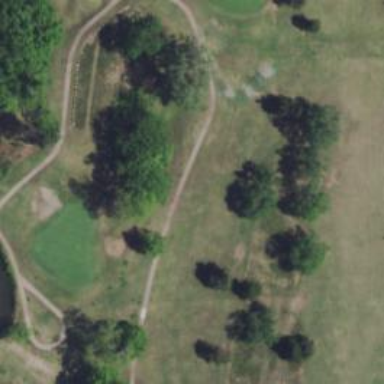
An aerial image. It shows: Golf hole.